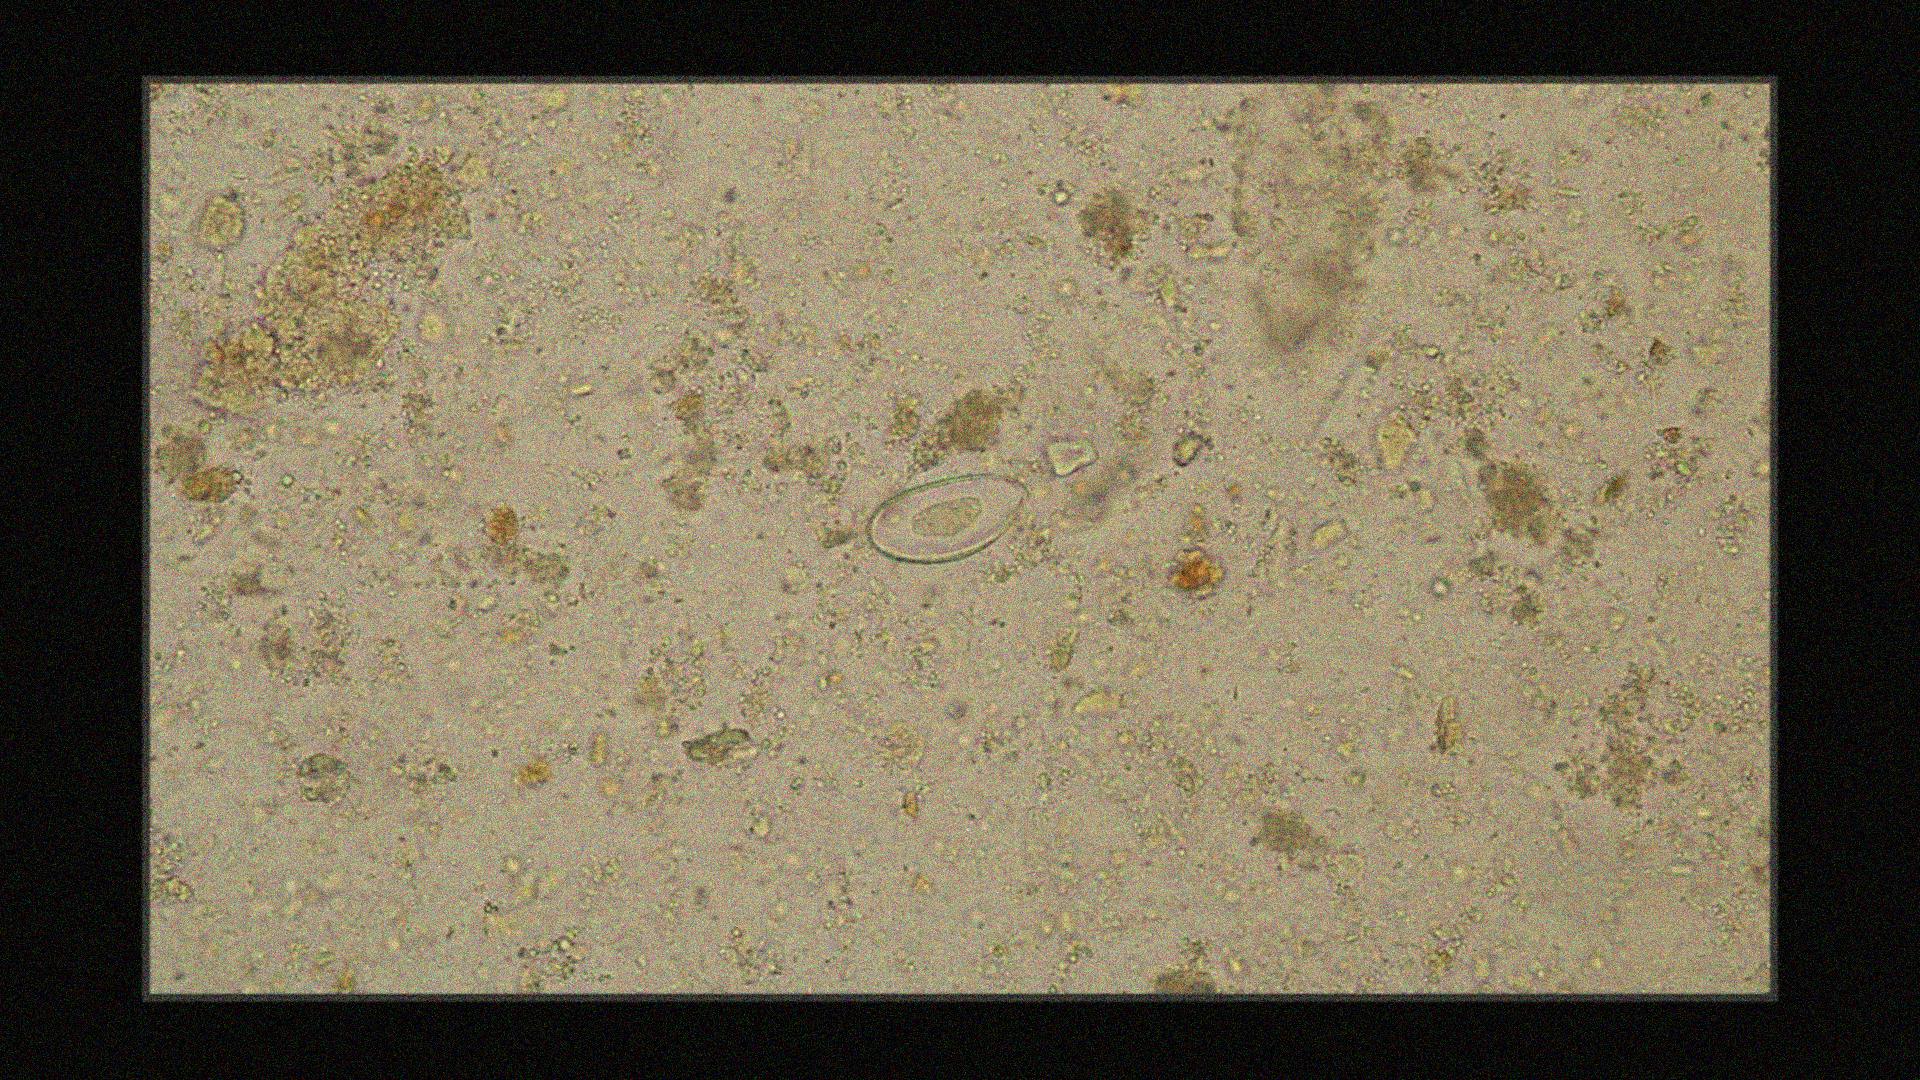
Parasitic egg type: Enterobius vermicularis